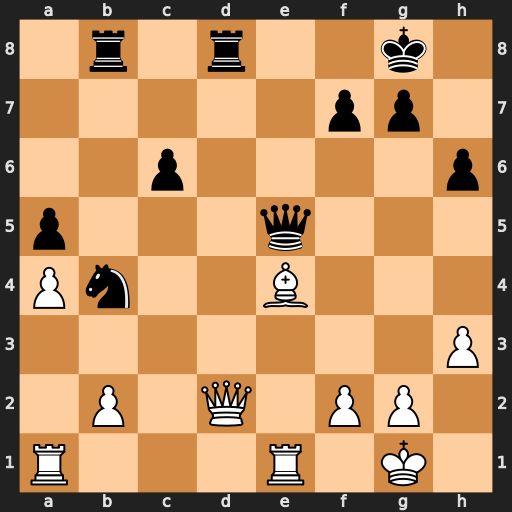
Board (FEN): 1r1r2k1/5pp1/2p4p/p3q3/Pn2B3/7P/1P1Q1PP1/R3R1K1
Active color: w
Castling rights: -
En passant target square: -
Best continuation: Qxd8+ Rxd8 Bh7+ Kxh7 Rxe5